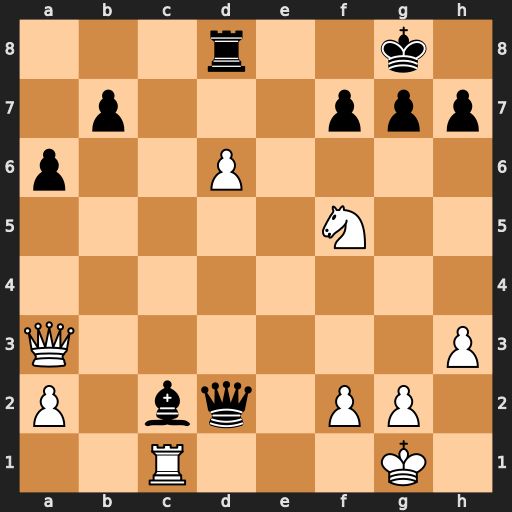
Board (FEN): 3r2k1/1p3ppp/p2P4/5N2/8/Q6P/P1bq1PP1/2R3K1
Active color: w
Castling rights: -
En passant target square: -
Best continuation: Qb2 Qxc1+ Qxc1